Question: I'm trying to use graphviz on media wiki as a documentation tool for software.
First, I documented some class relationships which worked well. Everything was ranked vertically as expected.
But, then, some of our modules are dlls, which I wanted to seperate into a box. When I added the nodes to a cluster, they got edged, but clusters seem to have a LR ranking rule. Or being added to a cluster broke the TB ranking of the nodes as the cluster now appears on the side of the graph.
This graph represents what I am trying to do: at the moment, cluster1 and cluster2 appear to the of cluster0.
I want/need them to appear below.
'''
<graphviz>
digraph d {
subgraph cluster0 {
A -> {B1 B2}
B2 -> {C1 C2 C3}
C1 -> D;
}
subgraph cluster1 {
C2 -> dll1_A;
dll1_A -> B1;
}
subgraph cluster2 {
C3 -> dll2_A;
}
dll1_A -> dll2_A;
}
</graphviz>
'''

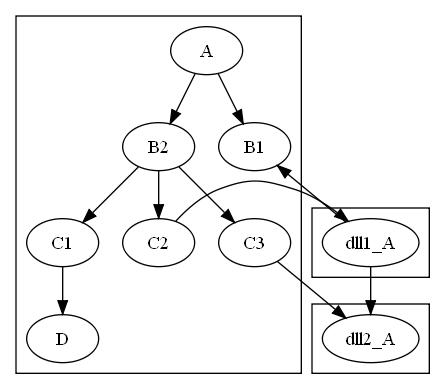
Answer: The layout is an attempt by Dot to minimise the overall height.
One reason for the more compact than required layout is the use of the edge that goes in the reverse direction from to . It tries to pull the cluster as close back to the destination node as possible. To avoid this edge affecting the graph, either relax the on the upwards edges as shown, or draw the edge in the forward direction and use the attribute to reverse the arrow.
This will help with many layouts but it alone is not sufficient to fix the example given. To prevent Dot from maintaining the compact layout it prefers you can add a attribute to edges that should remain (near) vertical. This may be difficult to calculate in general but is practical for manually tuned layouts.
'''
digraph d {
subgraph cluster0 {
A -> {B1 B2}
B2 -> {C1 C2 C3}
C1 -> D;
}
subgraph cluster1 {
C2 -> dll1_A [minlen = 2];
dll1_A -> B1 [constraint = false];
/* B1 -> dll1_A [dir = back]; */
}
subgraph cluster2 {
C3 -> dll2_A;
}
dll1_A -> dll2_A;
}
'''